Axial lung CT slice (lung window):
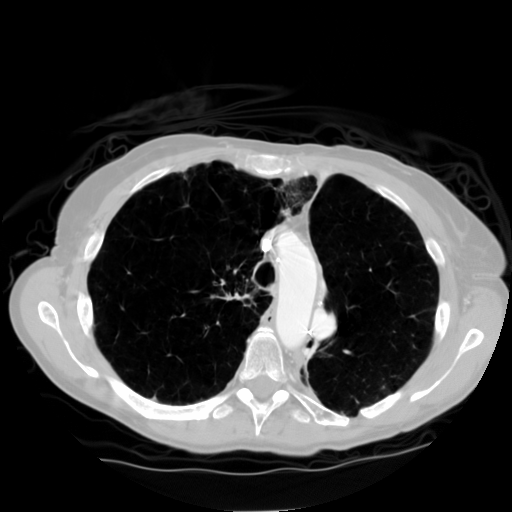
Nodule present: no